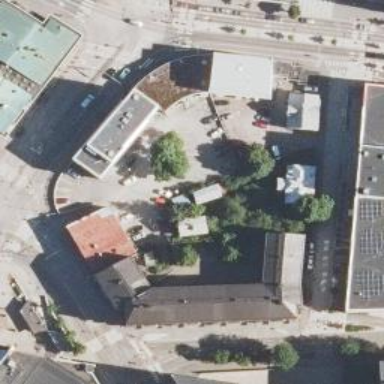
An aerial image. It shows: Commercial building.